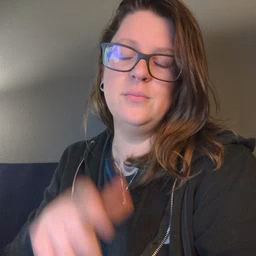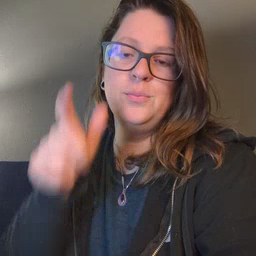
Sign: moon